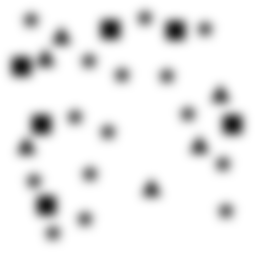
Squares: 6
Triangles: 6
Stars: 15
Total shapes: 27